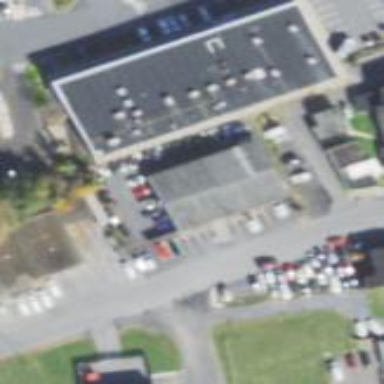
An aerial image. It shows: Retail building.